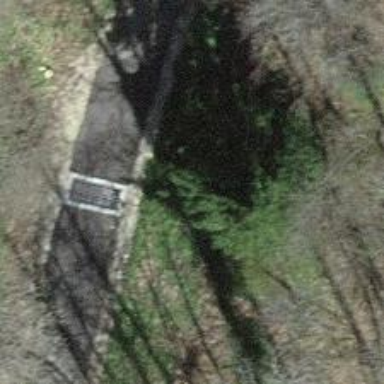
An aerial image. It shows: Culvert tunnel.